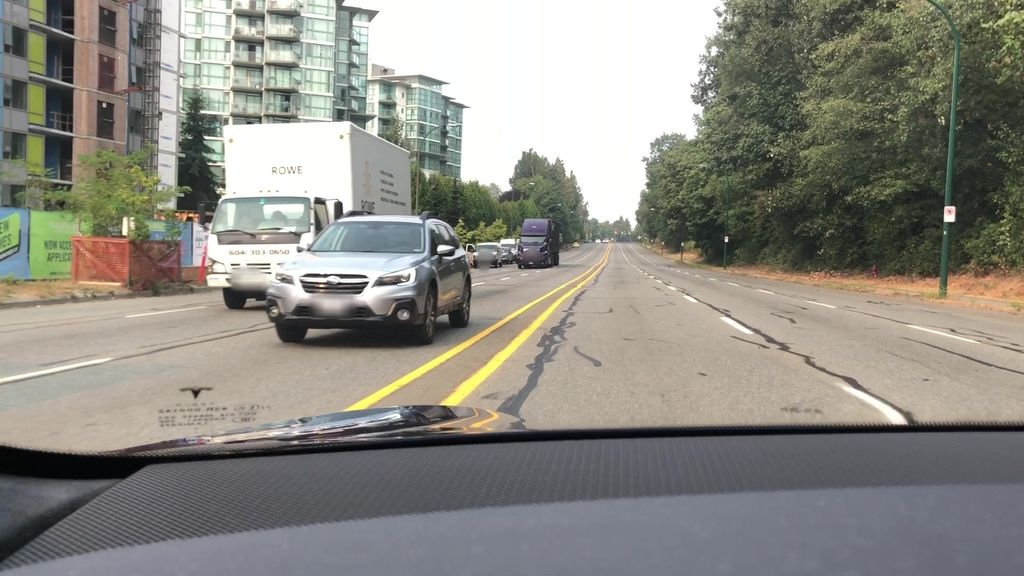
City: vancouver